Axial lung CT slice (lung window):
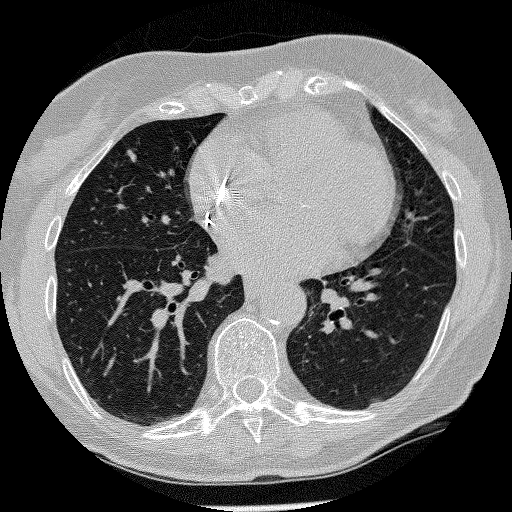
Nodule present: yes
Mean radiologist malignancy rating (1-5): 3.5